Interaction volume radius: 10 \u00c5
Interaction volume height: 25 \u00c5
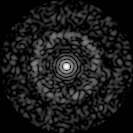
Disorder parameter: 0.8325